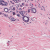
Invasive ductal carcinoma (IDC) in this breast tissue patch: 0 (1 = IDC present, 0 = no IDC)